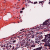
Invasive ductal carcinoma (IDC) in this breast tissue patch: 1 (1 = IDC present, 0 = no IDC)